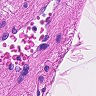
Metastatic tissue present: no